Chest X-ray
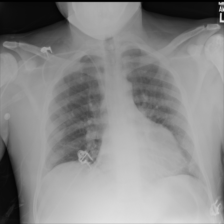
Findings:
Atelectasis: negative
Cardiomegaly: negative
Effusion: negative
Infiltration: negative
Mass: negative
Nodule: negative
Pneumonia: negative
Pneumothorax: negative
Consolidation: negative
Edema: negative
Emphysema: negative
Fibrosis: negative
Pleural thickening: negative
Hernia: negative